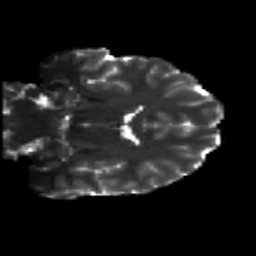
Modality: T2w
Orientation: coronal
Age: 18
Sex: male
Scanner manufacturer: siemens
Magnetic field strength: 3 T
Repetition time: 8.8 s
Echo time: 0.085 s